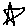
Label: star